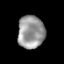
Tissue: prostate
Cell type: T cells
Senescence score: 0.2839
Nuclear area (px): 860
Mean DAPI intensity: 151.779